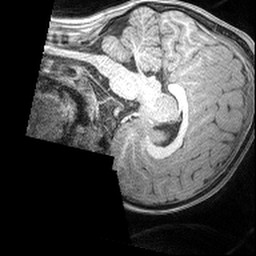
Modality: T1w
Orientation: sagittal
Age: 4
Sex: male
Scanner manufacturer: siemens
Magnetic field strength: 3 T
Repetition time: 2.53 s
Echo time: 0.00164 s